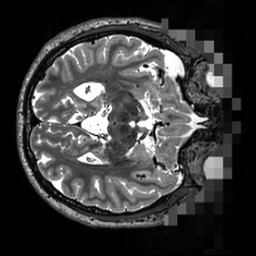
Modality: T2w
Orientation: axial
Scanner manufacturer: siemens
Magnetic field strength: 3 T
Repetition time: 3.2 s
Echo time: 0.564 s